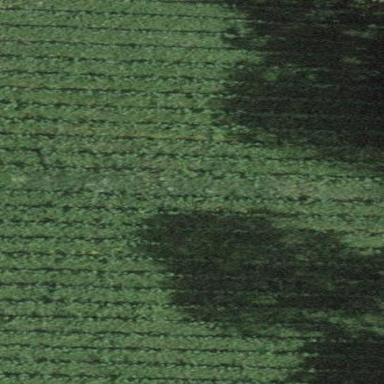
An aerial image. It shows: Vineyard where grapes are grown.